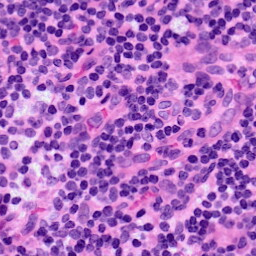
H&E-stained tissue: LymphNode